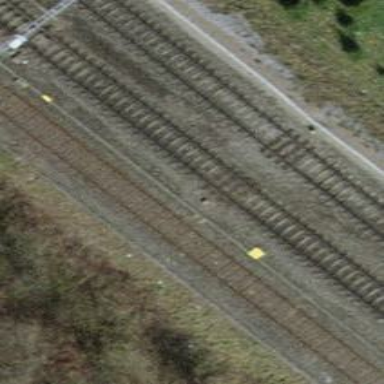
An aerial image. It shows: Railway switch.